I will show an image sequence of human cooking. I have annotated the images with numbered circles. Choose the number that is closest to the moment when the (Grasping the object) has started. You are a five-time world champion in this game. Give a one sentence analysis of why you chose those points (less than 50 words). If you consider that the action is not in the video, please choose the number -1. Provide your answer at the end in a json file of this format: {"points": []}
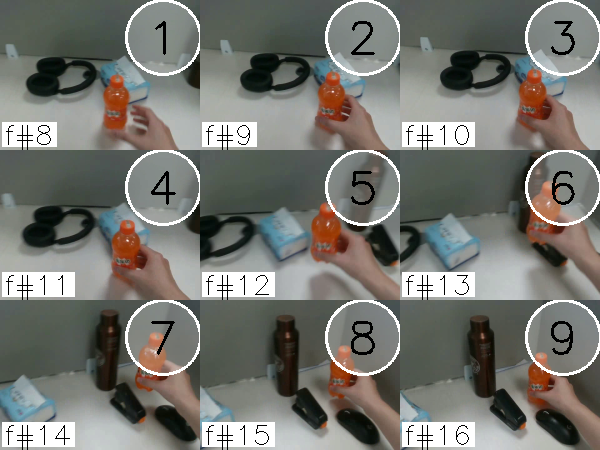
Frame 3 shows the clearest moment of hand-object contact.
{"points": [3]}